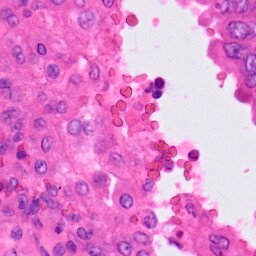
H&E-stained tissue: Lung